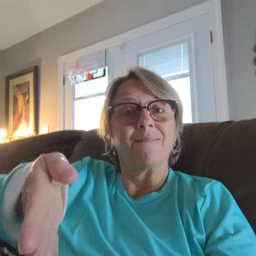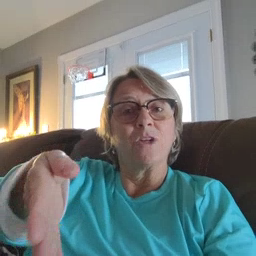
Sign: after